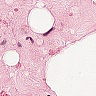
Metastatic tissue present: no